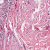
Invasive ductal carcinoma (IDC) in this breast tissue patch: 1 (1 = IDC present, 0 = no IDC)